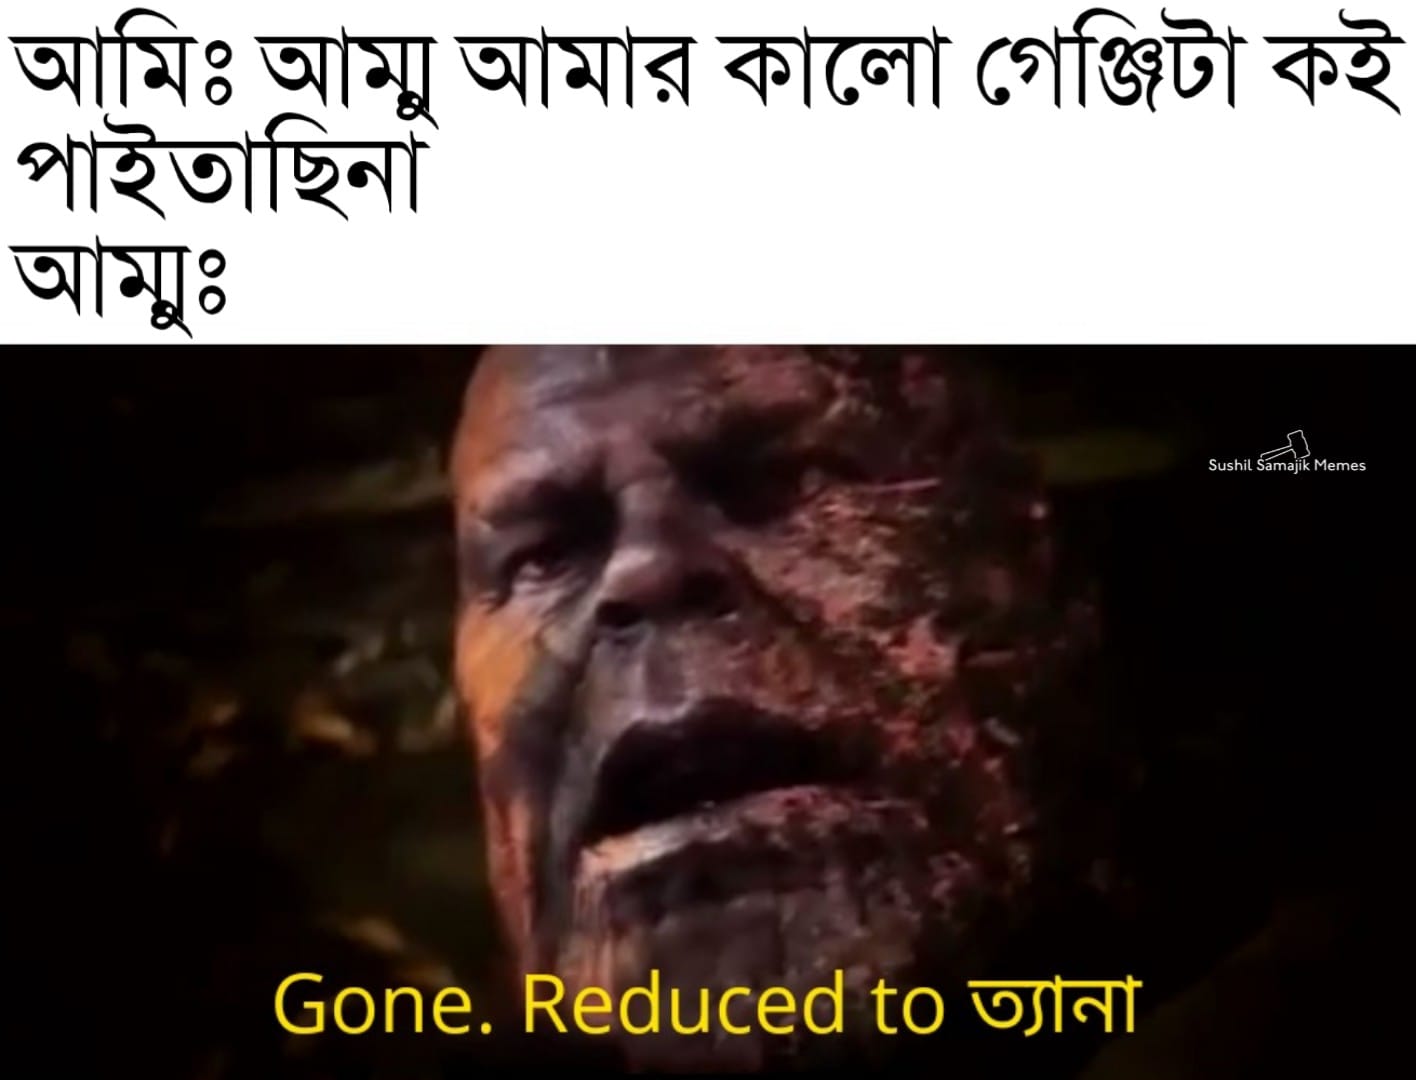
Caption: আমিঃ আম্মু আমার কালো গেঞ্জিটা কই পাইতাছিনা    আম্মুঃ Gone. Reduced to     ত্যানা
Label: non-hate